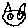
Label: cat